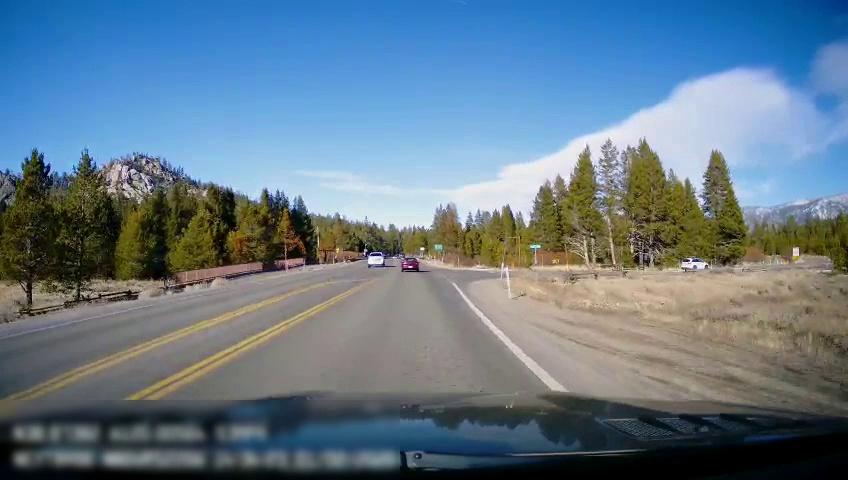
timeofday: Day
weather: Sunny
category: Drivable Space
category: Vehicles | Car
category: Vehicles | Truck
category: Vehicles | SUV
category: Lanes | Current Lane
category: Lanes | Current Lane
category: Lanes | Opposite Lane
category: Lanes | Opposite Lane